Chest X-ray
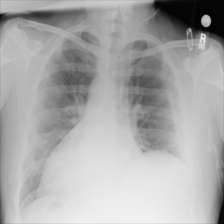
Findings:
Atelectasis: positive
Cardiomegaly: negative
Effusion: negative
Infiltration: negative
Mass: negative
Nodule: negative
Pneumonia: negative
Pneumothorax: negative
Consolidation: negative
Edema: negative
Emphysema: negative
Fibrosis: negative
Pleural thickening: negative
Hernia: negative